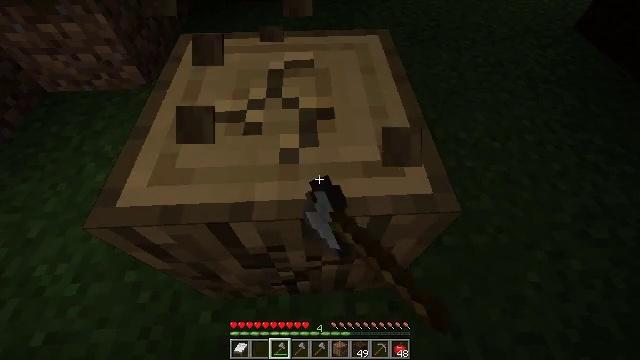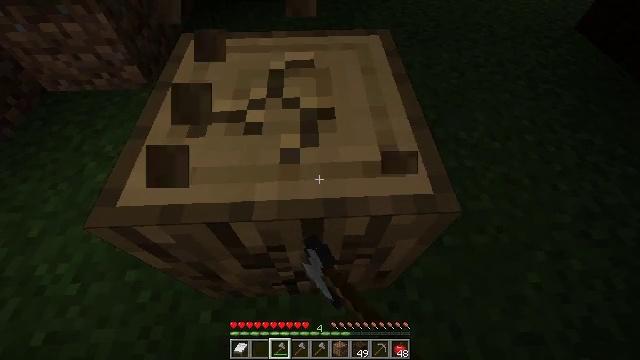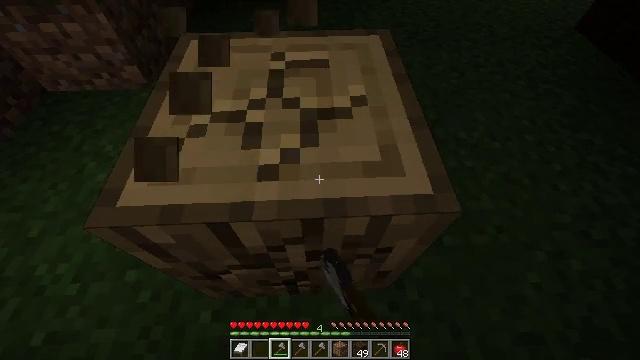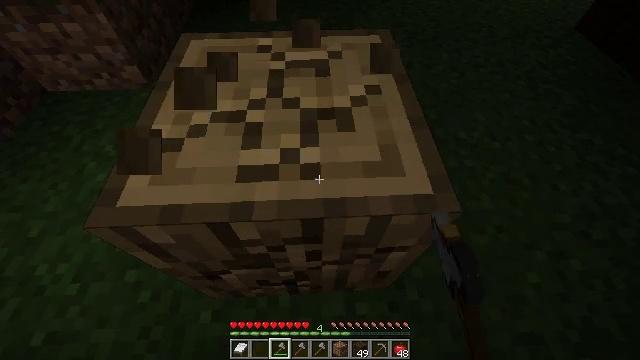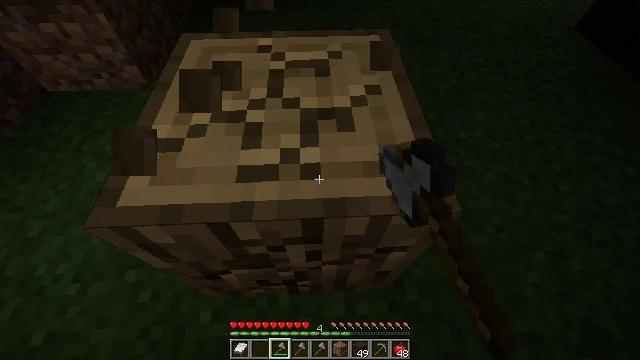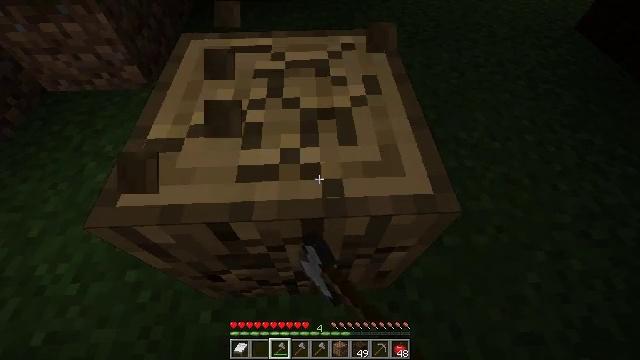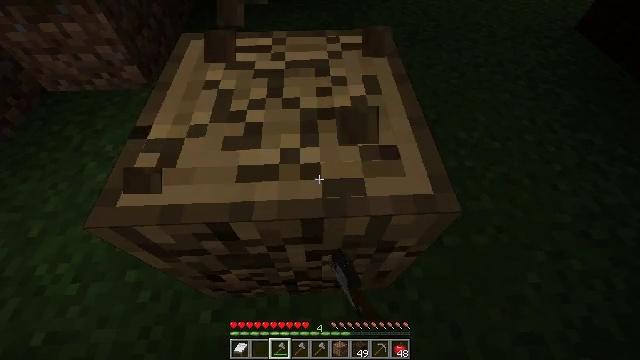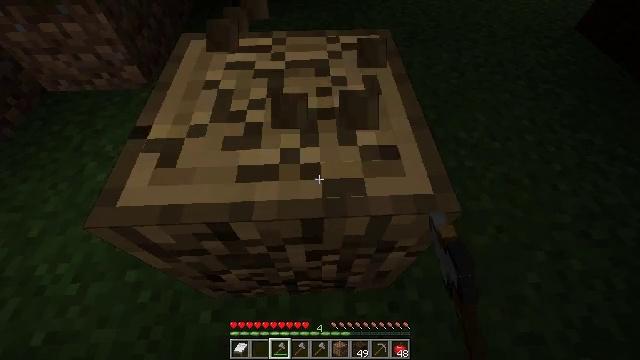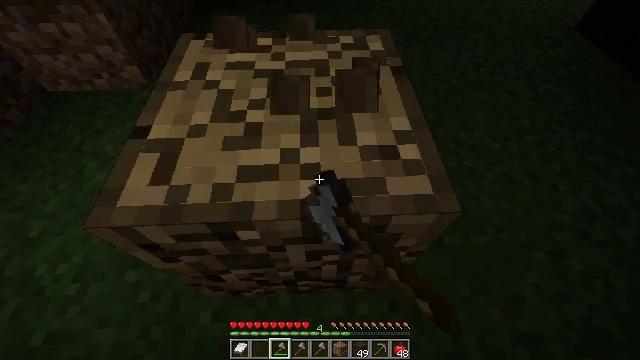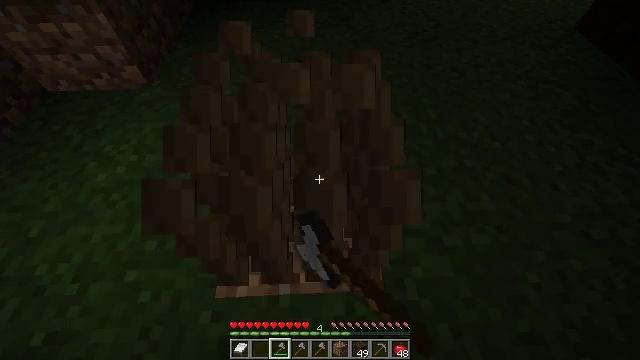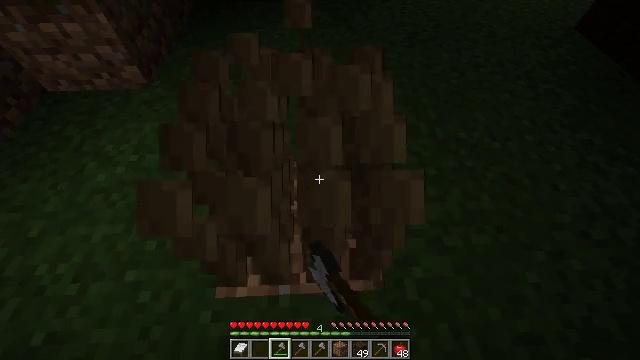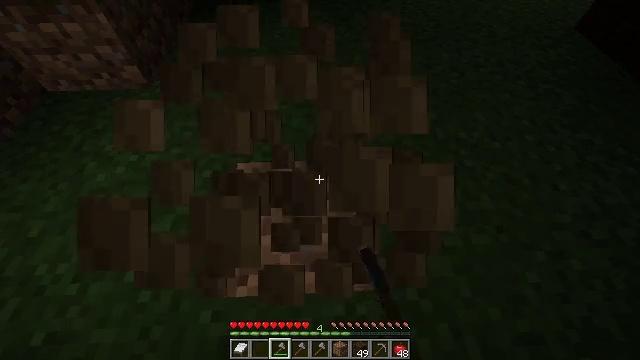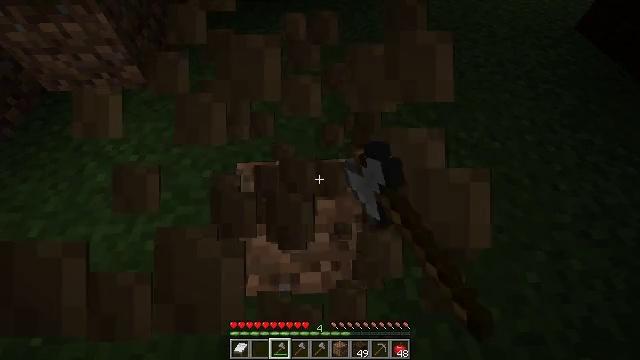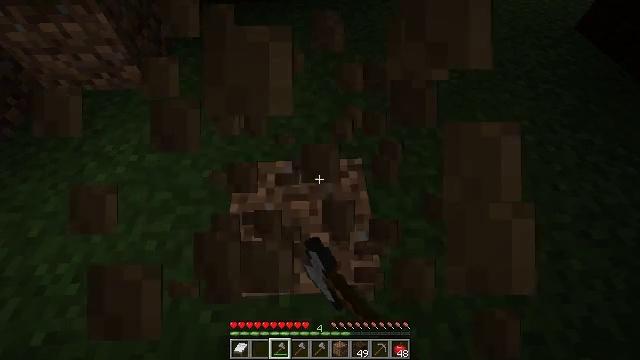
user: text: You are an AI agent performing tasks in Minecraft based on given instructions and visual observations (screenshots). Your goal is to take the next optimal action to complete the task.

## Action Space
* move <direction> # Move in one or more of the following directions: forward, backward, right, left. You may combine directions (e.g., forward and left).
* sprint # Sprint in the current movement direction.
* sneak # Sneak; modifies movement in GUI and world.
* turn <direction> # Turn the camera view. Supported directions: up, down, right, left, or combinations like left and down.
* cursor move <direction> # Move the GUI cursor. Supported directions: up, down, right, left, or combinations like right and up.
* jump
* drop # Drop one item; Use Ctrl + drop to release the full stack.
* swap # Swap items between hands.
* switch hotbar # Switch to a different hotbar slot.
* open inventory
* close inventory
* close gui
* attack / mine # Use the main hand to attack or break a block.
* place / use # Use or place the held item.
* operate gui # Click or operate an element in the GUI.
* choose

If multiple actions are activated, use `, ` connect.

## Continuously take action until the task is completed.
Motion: motion action
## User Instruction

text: Mine the oak log.
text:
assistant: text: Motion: attack / mine
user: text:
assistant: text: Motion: attack / mine
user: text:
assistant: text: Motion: attack / mine
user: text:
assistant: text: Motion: attack / mine
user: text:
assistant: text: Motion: attack / mine
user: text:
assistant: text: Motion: attack / mine
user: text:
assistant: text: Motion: attack / mine
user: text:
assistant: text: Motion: attack / mine
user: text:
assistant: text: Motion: attack / mine
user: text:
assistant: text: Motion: attack / mine
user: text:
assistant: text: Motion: attack / mine
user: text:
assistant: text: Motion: attack / mine
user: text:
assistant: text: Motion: attack / mine
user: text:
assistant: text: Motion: attack / mine